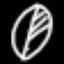
Label: leaf